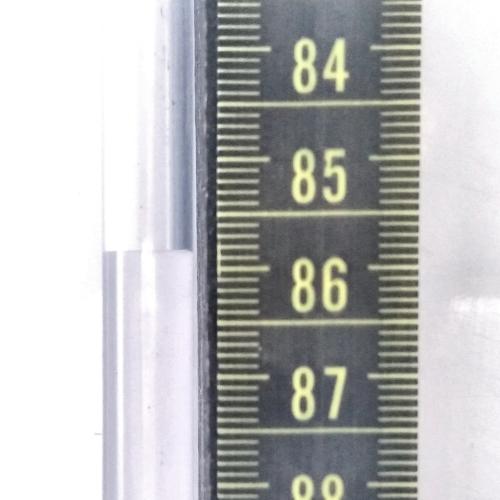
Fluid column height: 85.8 cm